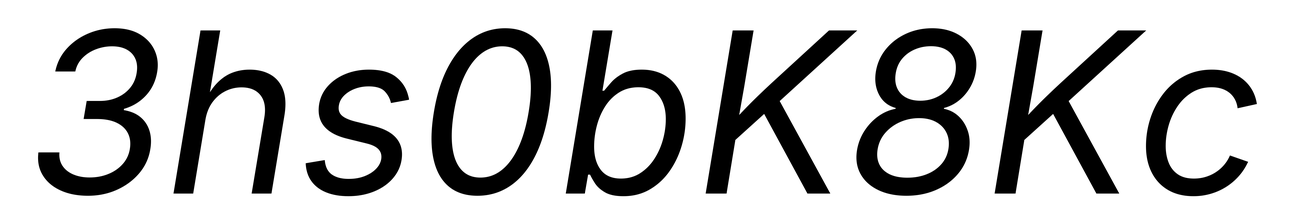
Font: Inter-Italic_Italic